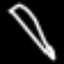
Label: pencil